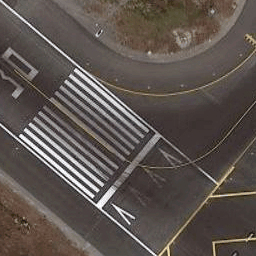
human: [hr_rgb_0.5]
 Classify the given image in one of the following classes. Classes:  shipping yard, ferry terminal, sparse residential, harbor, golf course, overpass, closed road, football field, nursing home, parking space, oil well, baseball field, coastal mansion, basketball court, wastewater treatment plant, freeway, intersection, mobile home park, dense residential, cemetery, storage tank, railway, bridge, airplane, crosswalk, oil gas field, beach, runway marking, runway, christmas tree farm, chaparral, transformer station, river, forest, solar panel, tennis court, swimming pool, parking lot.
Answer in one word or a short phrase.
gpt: runway